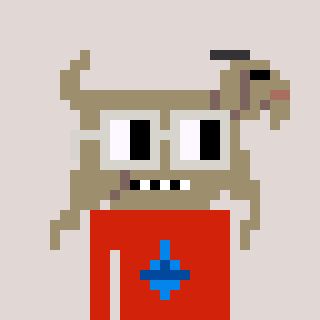
a pixel art character with square light gray glasses, a goat-shaped head and a red-colored body on a warm background